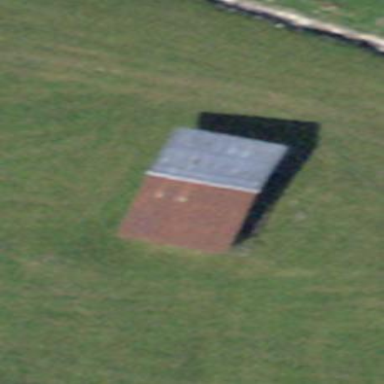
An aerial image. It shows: Rural barn.